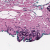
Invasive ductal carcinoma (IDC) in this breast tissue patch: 0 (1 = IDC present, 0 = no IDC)